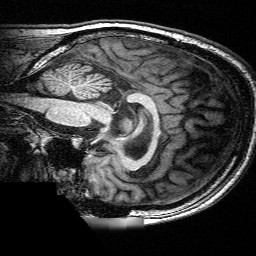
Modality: T1w
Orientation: sagittal
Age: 56
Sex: male
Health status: ill
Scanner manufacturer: siemens
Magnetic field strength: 3 T
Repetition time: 0.0025 s
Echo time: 0.00336 s